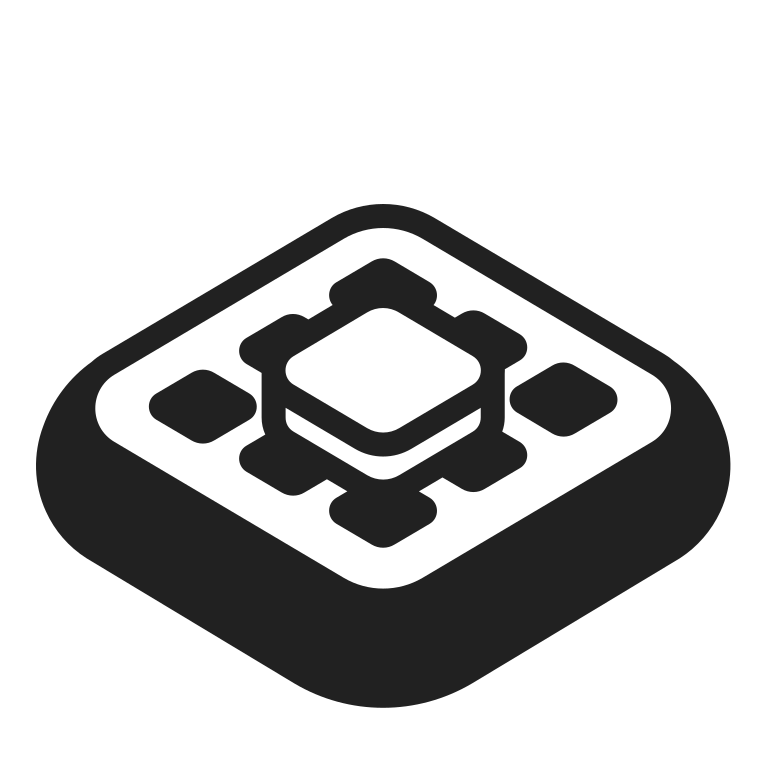
waffle high contrast